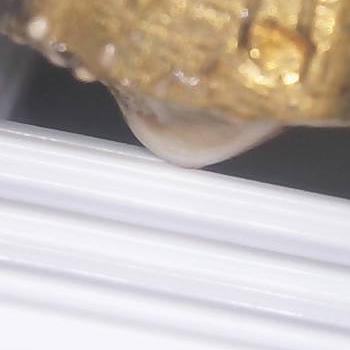
Flow rate: 105%